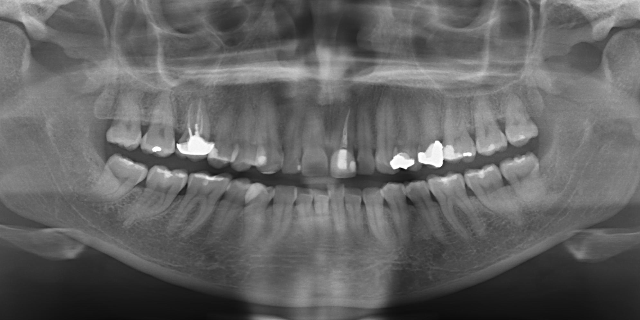
adult